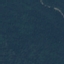
Land use / land cover class: Forest